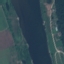
Land use / land cover class: River